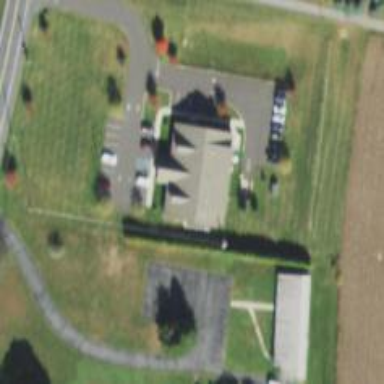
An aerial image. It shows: Veterinary facility.